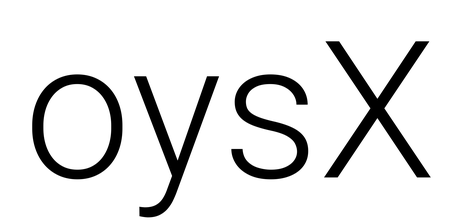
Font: Roboto_Light